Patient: sex M, age 71
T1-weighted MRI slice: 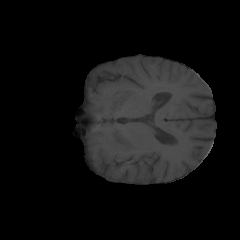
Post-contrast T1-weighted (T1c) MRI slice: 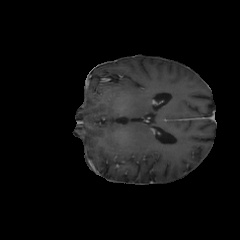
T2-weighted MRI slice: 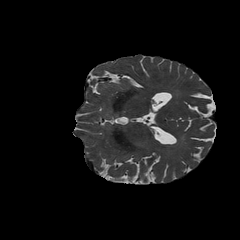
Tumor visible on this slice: no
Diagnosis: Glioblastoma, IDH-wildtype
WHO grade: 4